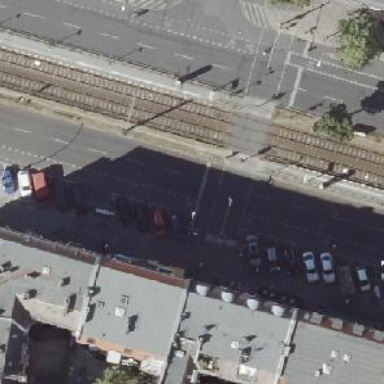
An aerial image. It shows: Tram crossing with pelican crossing.